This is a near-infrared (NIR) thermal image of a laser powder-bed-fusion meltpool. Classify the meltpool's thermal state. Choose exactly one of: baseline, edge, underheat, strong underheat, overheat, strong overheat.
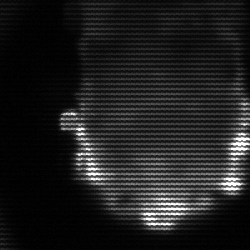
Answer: baseline